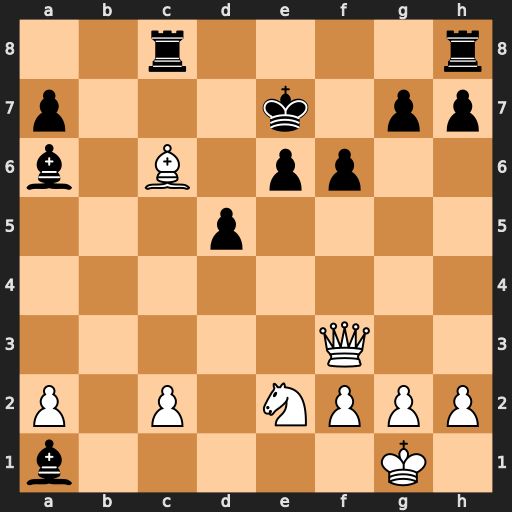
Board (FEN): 2r4r/p3k1pp/b1B1pp2/3p4/8/5Q2/P1P1NPPP/b5K1
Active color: w
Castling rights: -
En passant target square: -
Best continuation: Qa3+ Kf7 Qxa6